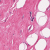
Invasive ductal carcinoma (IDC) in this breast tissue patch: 0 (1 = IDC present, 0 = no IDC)